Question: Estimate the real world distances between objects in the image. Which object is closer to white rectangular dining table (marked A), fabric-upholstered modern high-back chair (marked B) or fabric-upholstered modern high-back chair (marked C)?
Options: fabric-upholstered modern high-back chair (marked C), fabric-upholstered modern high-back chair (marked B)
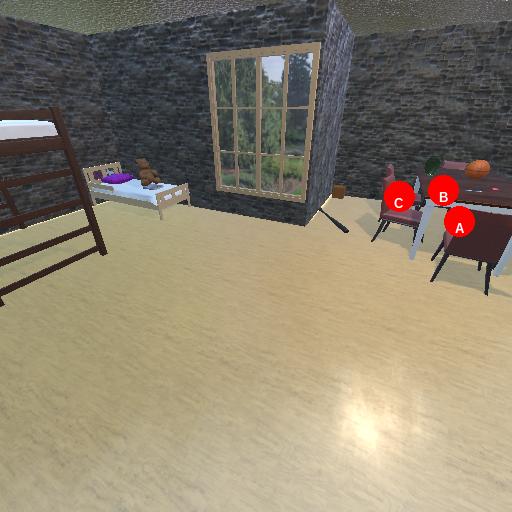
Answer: fabric-upholstered modern high-back chair (marked C)